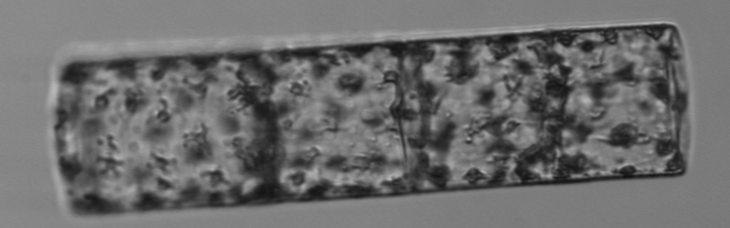
Label: Guinardia_flaccida